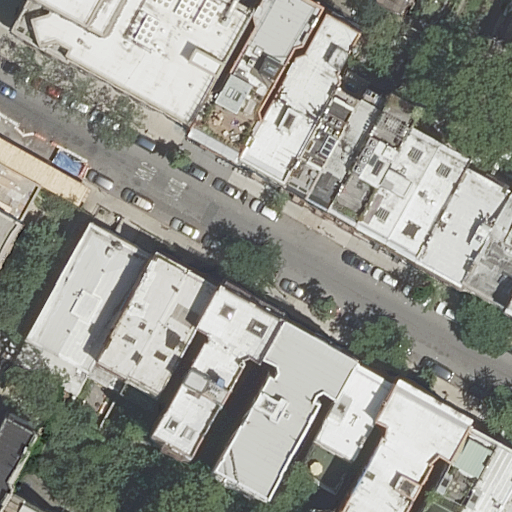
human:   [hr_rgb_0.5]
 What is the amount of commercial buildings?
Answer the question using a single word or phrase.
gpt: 0

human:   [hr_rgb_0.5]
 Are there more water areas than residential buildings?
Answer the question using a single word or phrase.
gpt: no

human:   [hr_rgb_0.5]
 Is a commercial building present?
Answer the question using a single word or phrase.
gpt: no

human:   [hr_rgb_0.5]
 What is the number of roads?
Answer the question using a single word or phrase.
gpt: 1

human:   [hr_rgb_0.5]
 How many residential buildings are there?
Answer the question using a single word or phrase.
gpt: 24

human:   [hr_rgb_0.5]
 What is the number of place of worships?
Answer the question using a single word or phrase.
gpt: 1

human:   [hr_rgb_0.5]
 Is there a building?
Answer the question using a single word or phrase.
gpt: yes

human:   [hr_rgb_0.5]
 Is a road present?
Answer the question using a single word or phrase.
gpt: yes

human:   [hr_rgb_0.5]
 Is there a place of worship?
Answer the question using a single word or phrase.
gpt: yes

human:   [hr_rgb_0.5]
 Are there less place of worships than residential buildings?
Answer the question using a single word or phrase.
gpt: yes

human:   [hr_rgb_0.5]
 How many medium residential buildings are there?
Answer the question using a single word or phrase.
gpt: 17

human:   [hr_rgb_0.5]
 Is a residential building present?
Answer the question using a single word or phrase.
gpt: yes

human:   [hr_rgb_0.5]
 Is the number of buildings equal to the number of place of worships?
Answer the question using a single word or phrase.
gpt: no

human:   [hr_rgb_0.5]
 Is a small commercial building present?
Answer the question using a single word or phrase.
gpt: no

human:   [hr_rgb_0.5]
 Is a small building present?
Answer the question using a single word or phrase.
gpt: yes

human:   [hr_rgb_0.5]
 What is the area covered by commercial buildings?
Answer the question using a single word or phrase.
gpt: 0m2

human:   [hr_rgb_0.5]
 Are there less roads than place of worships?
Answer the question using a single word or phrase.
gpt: no

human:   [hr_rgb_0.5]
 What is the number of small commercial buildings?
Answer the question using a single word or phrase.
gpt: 0

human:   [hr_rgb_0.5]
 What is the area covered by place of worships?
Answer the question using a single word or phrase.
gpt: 368m2

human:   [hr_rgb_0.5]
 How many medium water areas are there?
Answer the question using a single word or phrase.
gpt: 0

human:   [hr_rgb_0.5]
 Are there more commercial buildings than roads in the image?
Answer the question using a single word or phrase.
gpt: no

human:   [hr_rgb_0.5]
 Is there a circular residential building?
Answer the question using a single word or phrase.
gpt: no

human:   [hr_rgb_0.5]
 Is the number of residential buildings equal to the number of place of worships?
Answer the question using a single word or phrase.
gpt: no

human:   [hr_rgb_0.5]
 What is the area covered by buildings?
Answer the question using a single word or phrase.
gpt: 5071m2

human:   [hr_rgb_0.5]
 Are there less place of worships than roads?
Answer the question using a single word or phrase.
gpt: no

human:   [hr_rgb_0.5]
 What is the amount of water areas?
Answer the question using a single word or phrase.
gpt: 0

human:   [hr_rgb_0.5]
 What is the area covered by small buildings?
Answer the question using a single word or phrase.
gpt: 246m2

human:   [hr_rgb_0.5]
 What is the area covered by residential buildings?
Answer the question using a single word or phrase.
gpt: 3985m2

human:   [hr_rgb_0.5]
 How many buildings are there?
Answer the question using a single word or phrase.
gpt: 26

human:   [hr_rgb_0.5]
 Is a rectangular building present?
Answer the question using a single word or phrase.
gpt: yes

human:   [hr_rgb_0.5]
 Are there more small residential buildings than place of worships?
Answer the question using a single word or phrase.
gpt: yes

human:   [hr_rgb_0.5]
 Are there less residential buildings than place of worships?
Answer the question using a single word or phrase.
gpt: no

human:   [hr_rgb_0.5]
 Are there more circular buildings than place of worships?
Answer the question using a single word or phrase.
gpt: no

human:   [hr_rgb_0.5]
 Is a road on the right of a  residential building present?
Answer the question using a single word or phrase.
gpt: no

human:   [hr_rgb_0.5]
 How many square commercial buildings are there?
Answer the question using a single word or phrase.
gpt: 0

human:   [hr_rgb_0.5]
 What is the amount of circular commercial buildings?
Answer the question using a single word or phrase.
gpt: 0

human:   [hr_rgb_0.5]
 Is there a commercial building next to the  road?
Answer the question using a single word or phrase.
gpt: no

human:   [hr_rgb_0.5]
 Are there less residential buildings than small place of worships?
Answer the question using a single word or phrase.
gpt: no

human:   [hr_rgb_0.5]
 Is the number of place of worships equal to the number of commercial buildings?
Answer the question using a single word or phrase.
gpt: no

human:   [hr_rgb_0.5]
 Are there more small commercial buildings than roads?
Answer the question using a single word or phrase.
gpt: no

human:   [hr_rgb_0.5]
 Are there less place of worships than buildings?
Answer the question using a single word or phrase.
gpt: yes

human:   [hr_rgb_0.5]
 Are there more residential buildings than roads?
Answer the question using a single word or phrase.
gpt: yes

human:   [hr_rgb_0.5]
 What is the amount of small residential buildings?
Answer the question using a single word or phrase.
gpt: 7

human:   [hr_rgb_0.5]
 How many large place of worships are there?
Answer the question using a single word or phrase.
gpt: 0

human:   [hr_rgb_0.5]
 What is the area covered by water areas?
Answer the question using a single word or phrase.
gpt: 0m2

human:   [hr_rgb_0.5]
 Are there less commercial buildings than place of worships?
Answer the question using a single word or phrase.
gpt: yes

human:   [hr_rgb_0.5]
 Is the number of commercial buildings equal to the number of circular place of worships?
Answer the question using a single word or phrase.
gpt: yes

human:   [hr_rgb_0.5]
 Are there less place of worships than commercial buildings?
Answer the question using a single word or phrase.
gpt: no

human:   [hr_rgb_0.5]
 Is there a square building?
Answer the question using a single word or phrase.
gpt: no

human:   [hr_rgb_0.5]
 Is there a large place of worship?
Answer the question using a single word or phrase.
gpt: no

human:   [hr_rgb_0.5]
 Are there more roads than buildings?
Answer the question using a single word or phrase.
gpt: no

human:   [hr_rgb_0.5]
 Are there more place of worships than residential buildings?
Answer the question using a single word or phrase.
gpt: no

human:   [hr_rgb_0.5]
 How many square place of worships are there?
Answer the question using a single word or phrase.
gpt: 0

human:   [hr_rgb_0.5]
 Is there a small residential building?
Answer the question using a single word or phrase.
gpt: yes

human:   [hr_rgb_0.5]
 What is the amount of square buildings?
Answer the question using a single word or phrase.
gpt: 0

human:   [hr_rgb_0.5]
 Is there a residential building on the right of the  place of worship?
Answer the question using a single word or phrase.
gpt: yes

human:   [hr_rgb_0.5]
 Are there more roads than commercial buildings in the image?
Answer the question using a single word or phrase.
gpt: yes

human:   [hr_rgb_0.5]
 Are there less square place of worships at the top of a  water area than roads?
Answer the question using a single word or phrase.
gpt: yes

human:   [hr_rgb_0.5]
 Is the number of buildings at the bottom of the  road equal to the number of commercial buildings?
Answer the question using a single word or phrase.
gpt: no

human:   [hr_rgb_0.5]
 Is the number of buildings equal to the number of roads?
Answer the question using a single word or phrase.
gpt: no

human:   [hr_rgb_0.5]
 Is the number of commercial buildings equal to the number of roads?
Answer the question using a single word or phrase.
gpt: no

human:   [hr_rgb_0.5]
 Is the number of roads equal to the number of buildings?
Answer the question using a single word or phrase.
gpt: no

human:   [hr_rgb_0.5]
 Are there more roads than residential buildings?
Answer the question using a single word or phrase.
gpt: no

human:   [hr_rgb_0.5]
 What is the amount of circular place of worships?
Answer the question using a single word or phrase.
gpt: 0